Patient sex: M
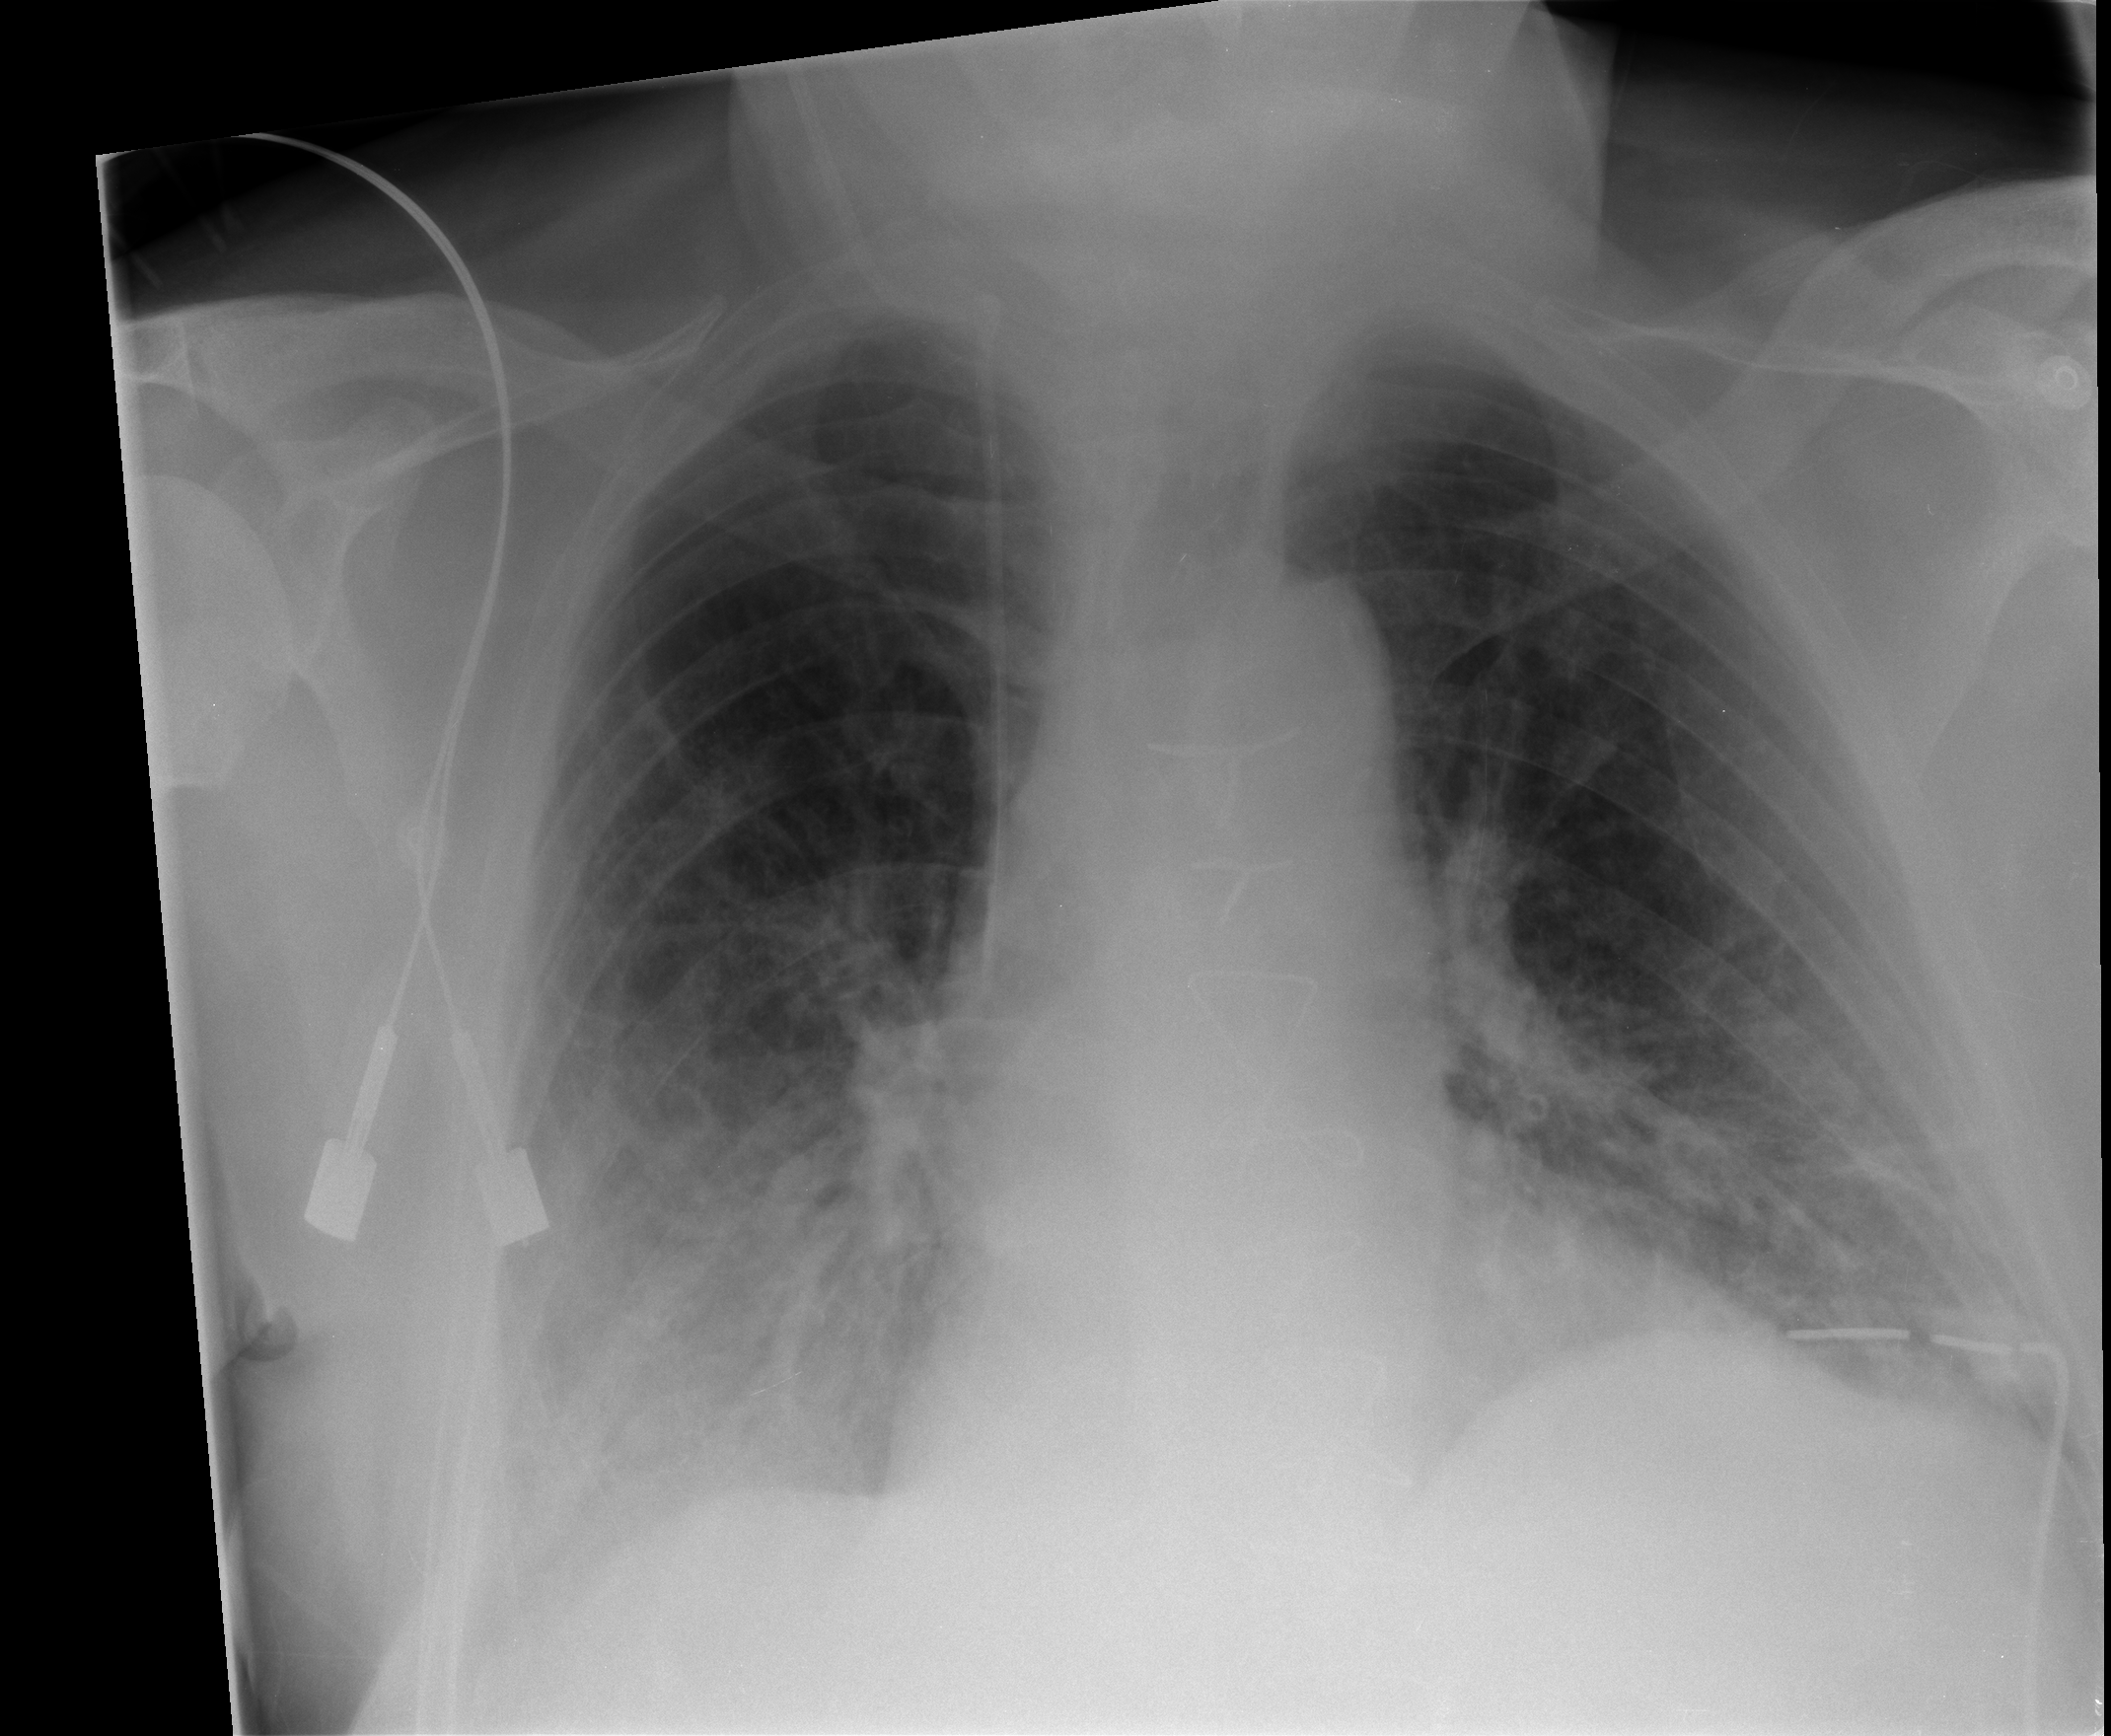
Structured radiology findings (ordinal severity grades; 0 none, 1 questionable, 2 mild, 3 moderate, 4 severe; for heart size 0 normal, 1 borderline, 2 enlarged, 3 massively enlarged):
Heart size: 0
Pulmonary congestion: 2
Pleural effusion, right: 2
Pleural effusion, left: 0
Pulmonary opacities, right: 2
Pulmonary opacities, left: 2
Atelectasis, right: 2
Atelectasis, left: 2